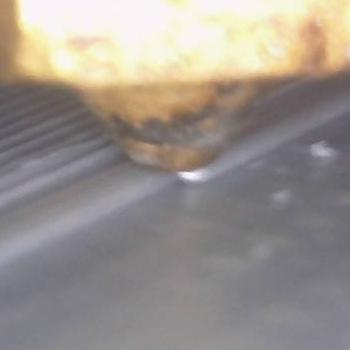
Flow rate: 118%